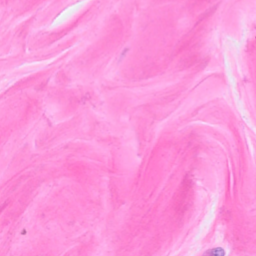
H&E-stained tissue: Breast